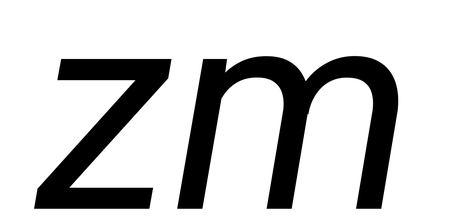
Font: Roboto-Italic_Italic